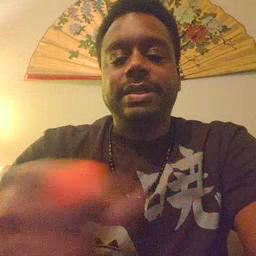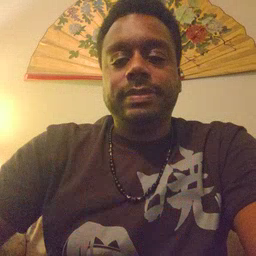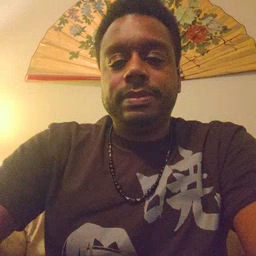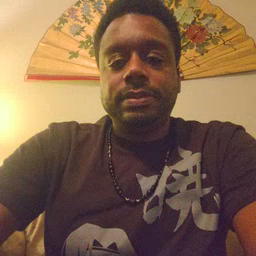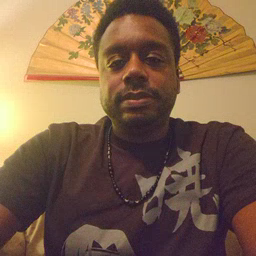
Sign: like